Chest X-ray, PA view. Patient: 42 years old, sex F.
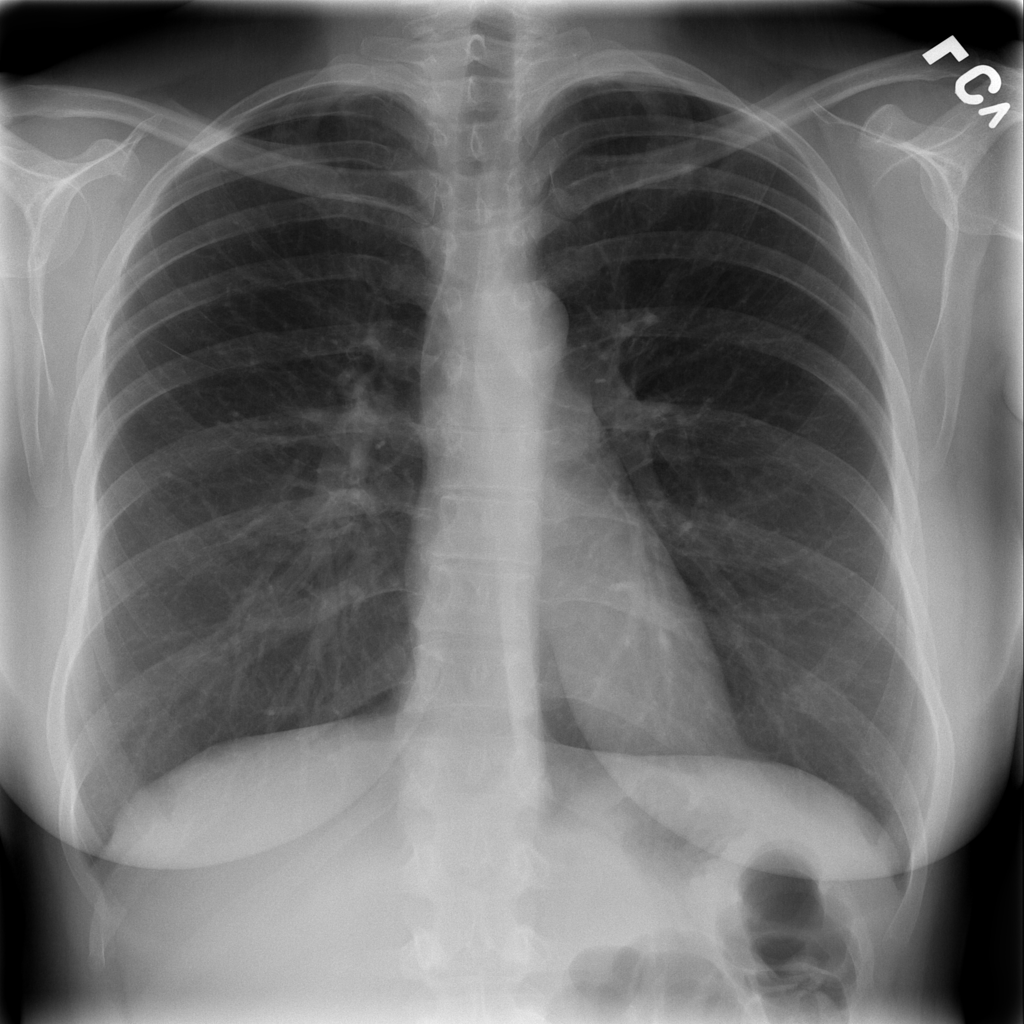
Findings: No Finding